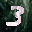
Label: 3